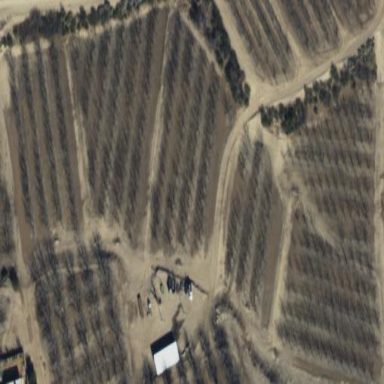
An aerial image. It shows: Orchard.